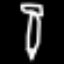
Label: pencil